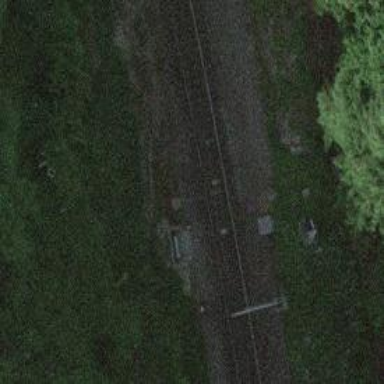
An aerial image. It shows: Railway signal.